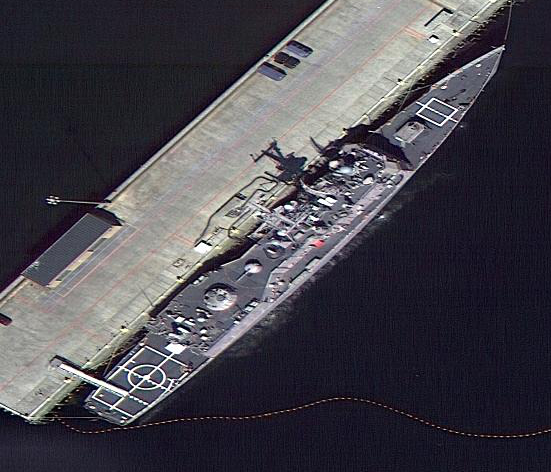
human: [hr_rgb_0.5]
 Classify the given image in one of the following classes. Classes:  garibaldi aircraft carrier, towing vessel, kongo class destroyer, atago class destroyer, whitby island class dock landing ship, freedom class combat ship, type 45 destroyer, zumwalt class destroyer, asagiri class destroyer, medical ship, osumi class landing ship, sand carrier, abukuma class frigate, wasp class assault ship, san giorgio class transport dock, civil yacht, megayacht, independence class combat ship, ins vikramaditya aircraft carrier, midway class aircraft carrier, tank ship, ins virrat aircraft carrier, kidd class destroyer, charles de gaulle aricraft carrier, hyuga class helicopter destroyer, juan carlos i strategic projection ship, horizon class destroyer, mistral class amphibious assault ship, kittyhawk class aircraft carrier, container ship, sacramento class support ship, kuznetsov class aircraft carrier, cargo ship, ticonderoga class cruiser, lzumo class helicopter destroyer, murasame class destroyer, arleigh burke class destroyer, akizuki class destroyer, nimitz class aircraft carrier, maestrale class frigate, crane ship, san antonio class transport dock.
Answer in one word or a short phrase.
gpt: Ticonderoga class cruiser